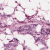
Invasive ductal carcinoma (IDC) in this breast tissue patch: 1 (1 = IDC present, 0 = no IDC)